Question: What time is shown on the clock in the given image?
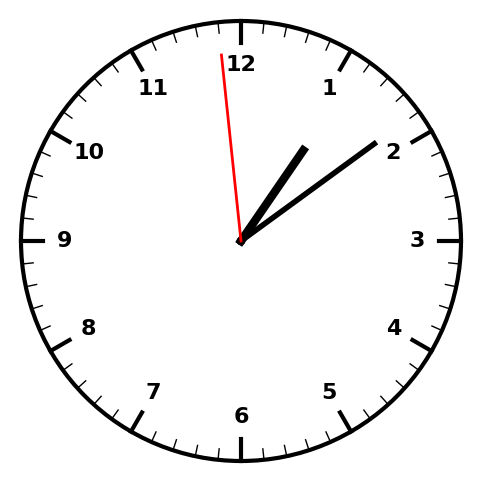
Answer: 01:08:59